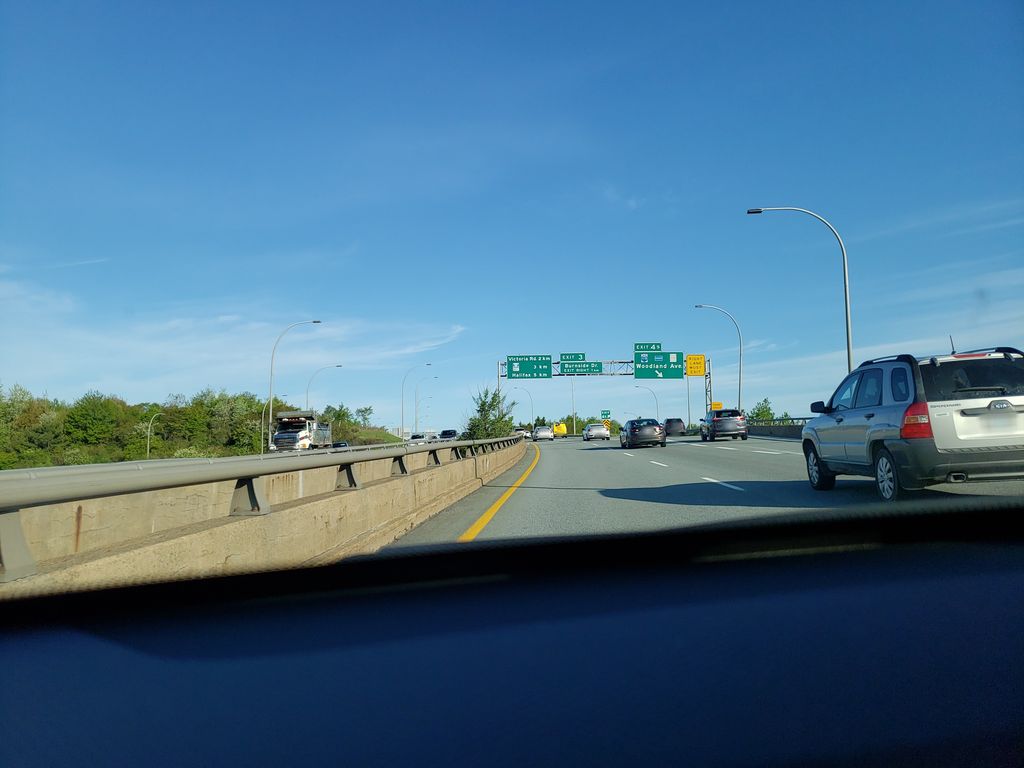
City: halifax